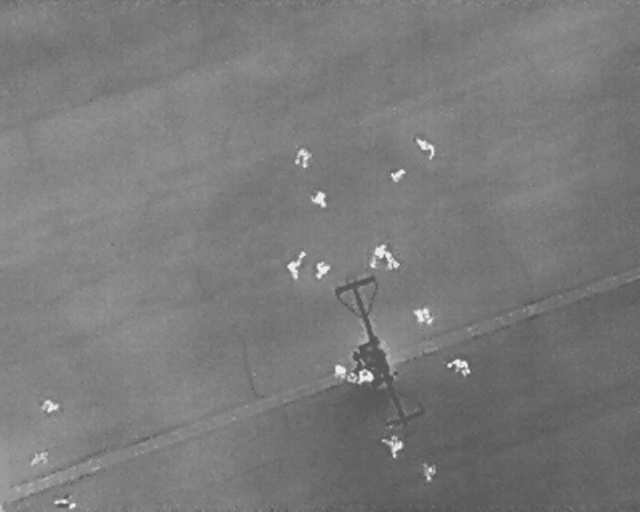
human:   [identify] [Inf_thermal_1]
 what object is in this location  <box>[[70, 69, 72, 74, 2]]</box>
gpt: <ref>1 large person at the bottom right</ref>

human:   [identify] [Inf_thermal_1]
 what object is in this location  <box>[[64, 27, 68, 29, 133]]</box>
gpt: <ref>1 large person at the top</ref>

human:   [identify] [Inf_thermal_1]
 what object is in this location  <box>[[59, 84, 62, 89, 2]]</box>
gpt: <ref>1 large person at the bottom</ref>